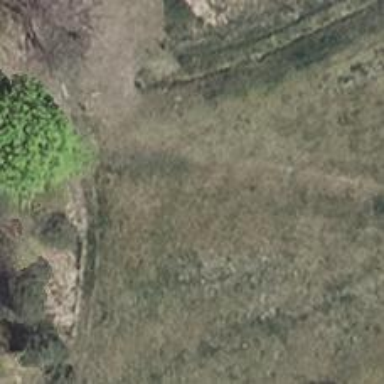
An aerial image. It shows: Grassy track with grade5 tracktype.